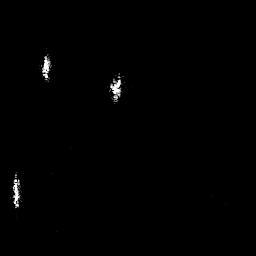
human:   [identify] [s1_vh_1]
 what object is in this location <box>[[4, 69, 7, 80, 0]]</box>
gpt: <ref>1 small ship at the bottom left</ref>